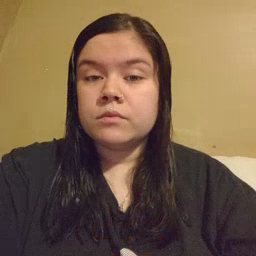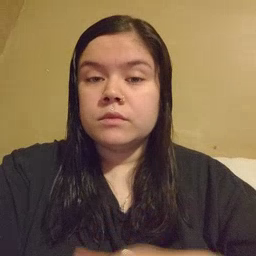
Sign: into